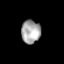
Tissue: prostate
Cell type: T cells
Senescence score: 0.3599
Nuclear area (px): 438
Mean DAPI intensity: 167.676